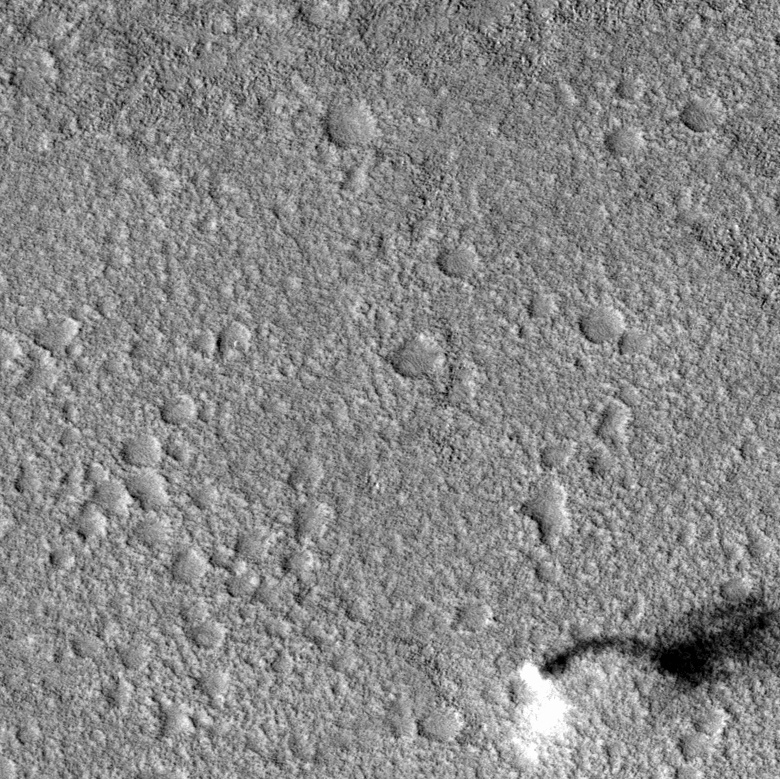
Label: dustdevil